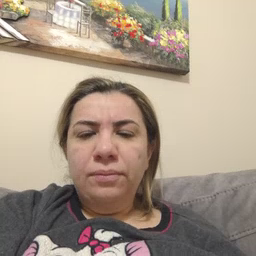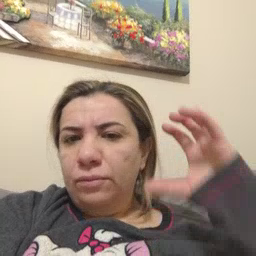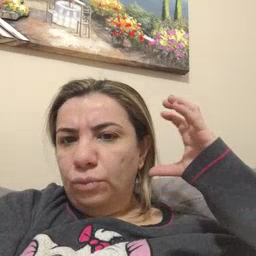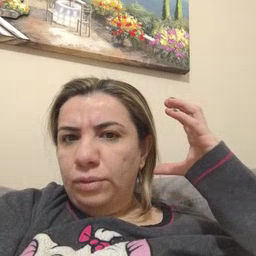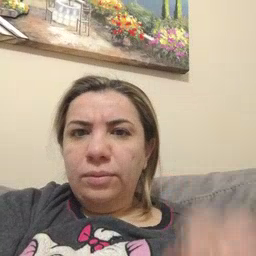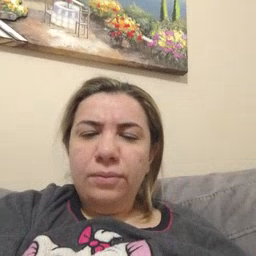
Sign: radio